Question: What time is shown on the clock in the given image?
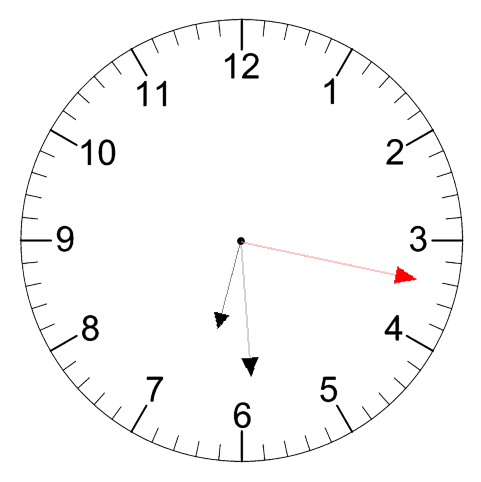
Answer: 06:29:17